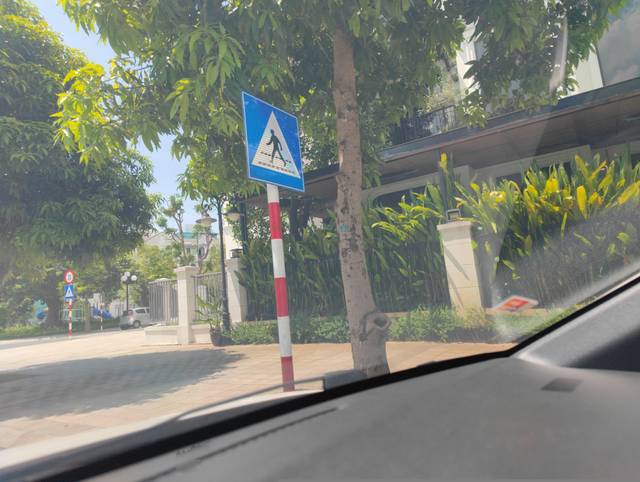
Region: Vietnam
Coordinates: 20.998, 105.953